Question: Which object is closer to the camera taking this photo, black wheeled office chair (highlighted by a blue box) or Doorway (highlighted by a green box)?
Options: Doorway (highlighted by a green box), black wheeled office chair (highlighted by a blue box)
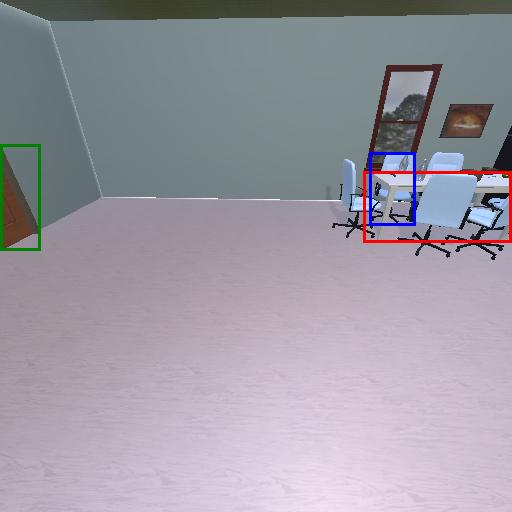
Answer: Doorway (highlighted by a green box)